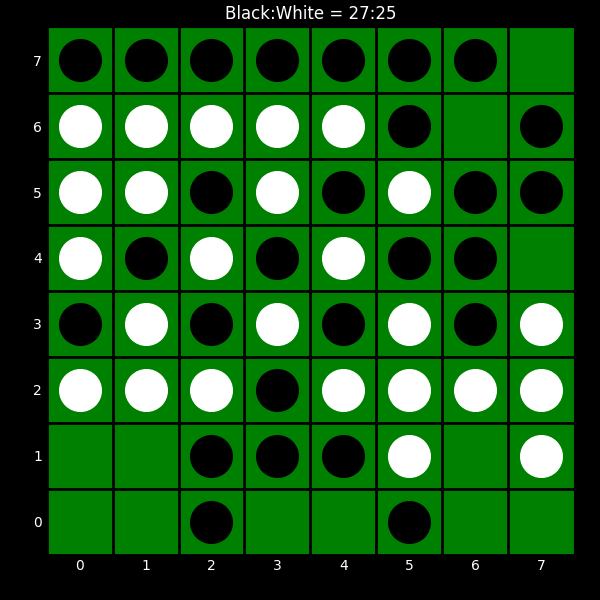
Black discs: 27
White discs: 25